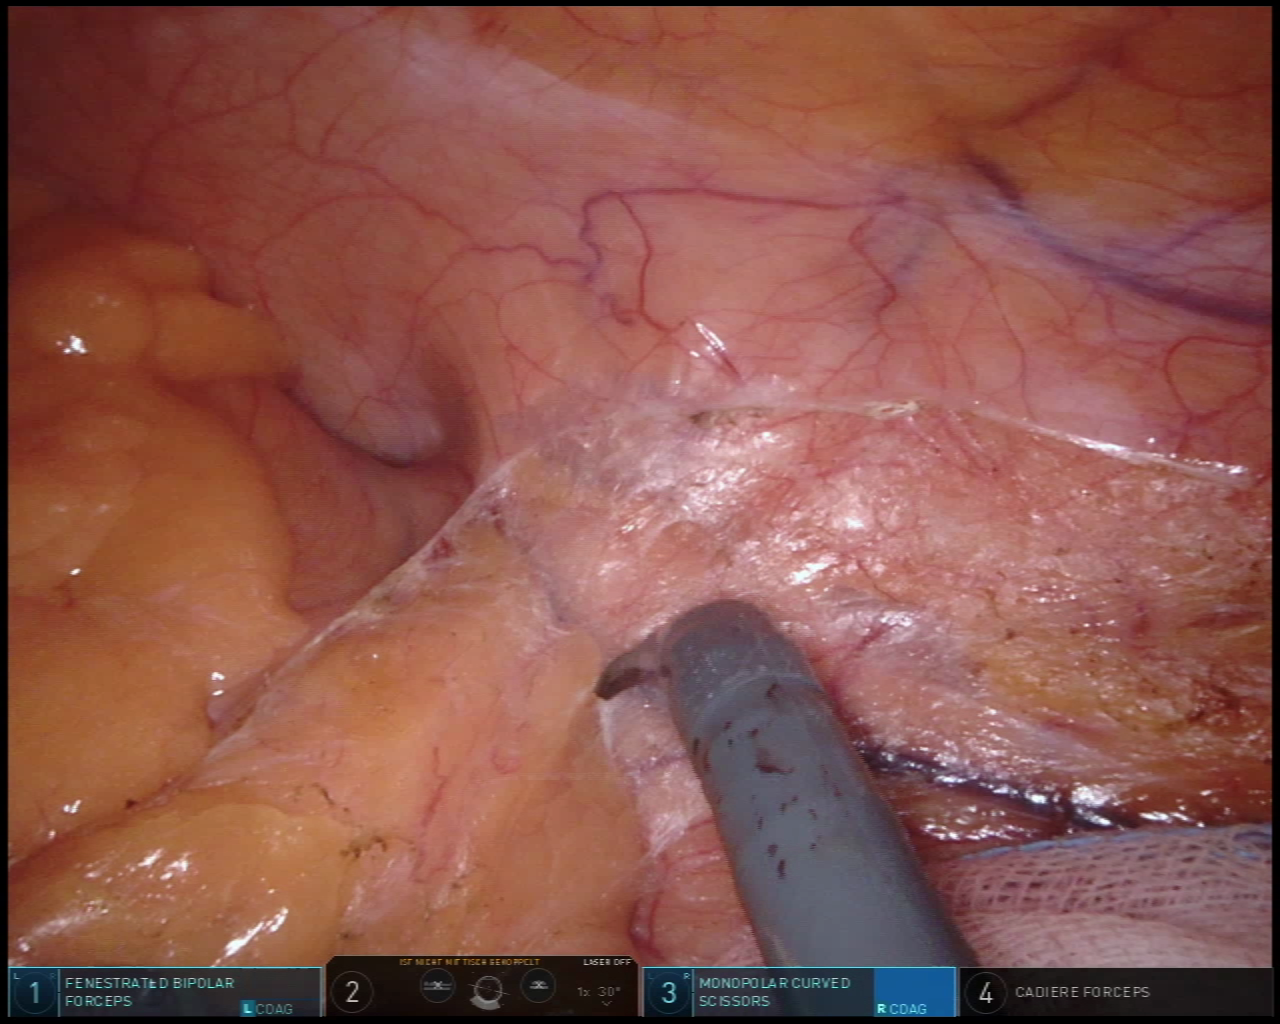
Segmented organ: abdominal_wall
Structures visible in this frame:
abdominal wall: yes
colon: no
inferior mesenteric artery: no
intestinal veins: no
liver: no
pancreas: no
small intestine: no
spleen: no
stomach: no
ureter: no
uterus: no
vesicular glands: no